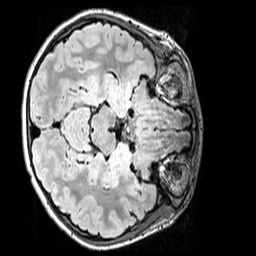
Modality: FLAIR
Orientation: axial
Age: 10
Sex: male
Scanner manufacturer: siemens
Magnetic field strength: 3 T
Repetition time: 5 s
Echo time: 0.388 s